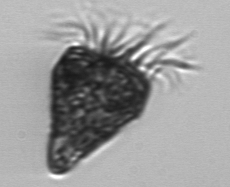
Label: Strombidium_morphotype2